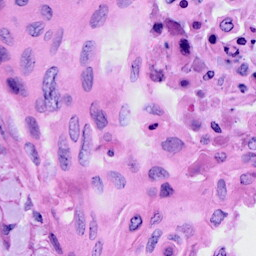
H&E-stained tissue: Cervix